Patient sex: M
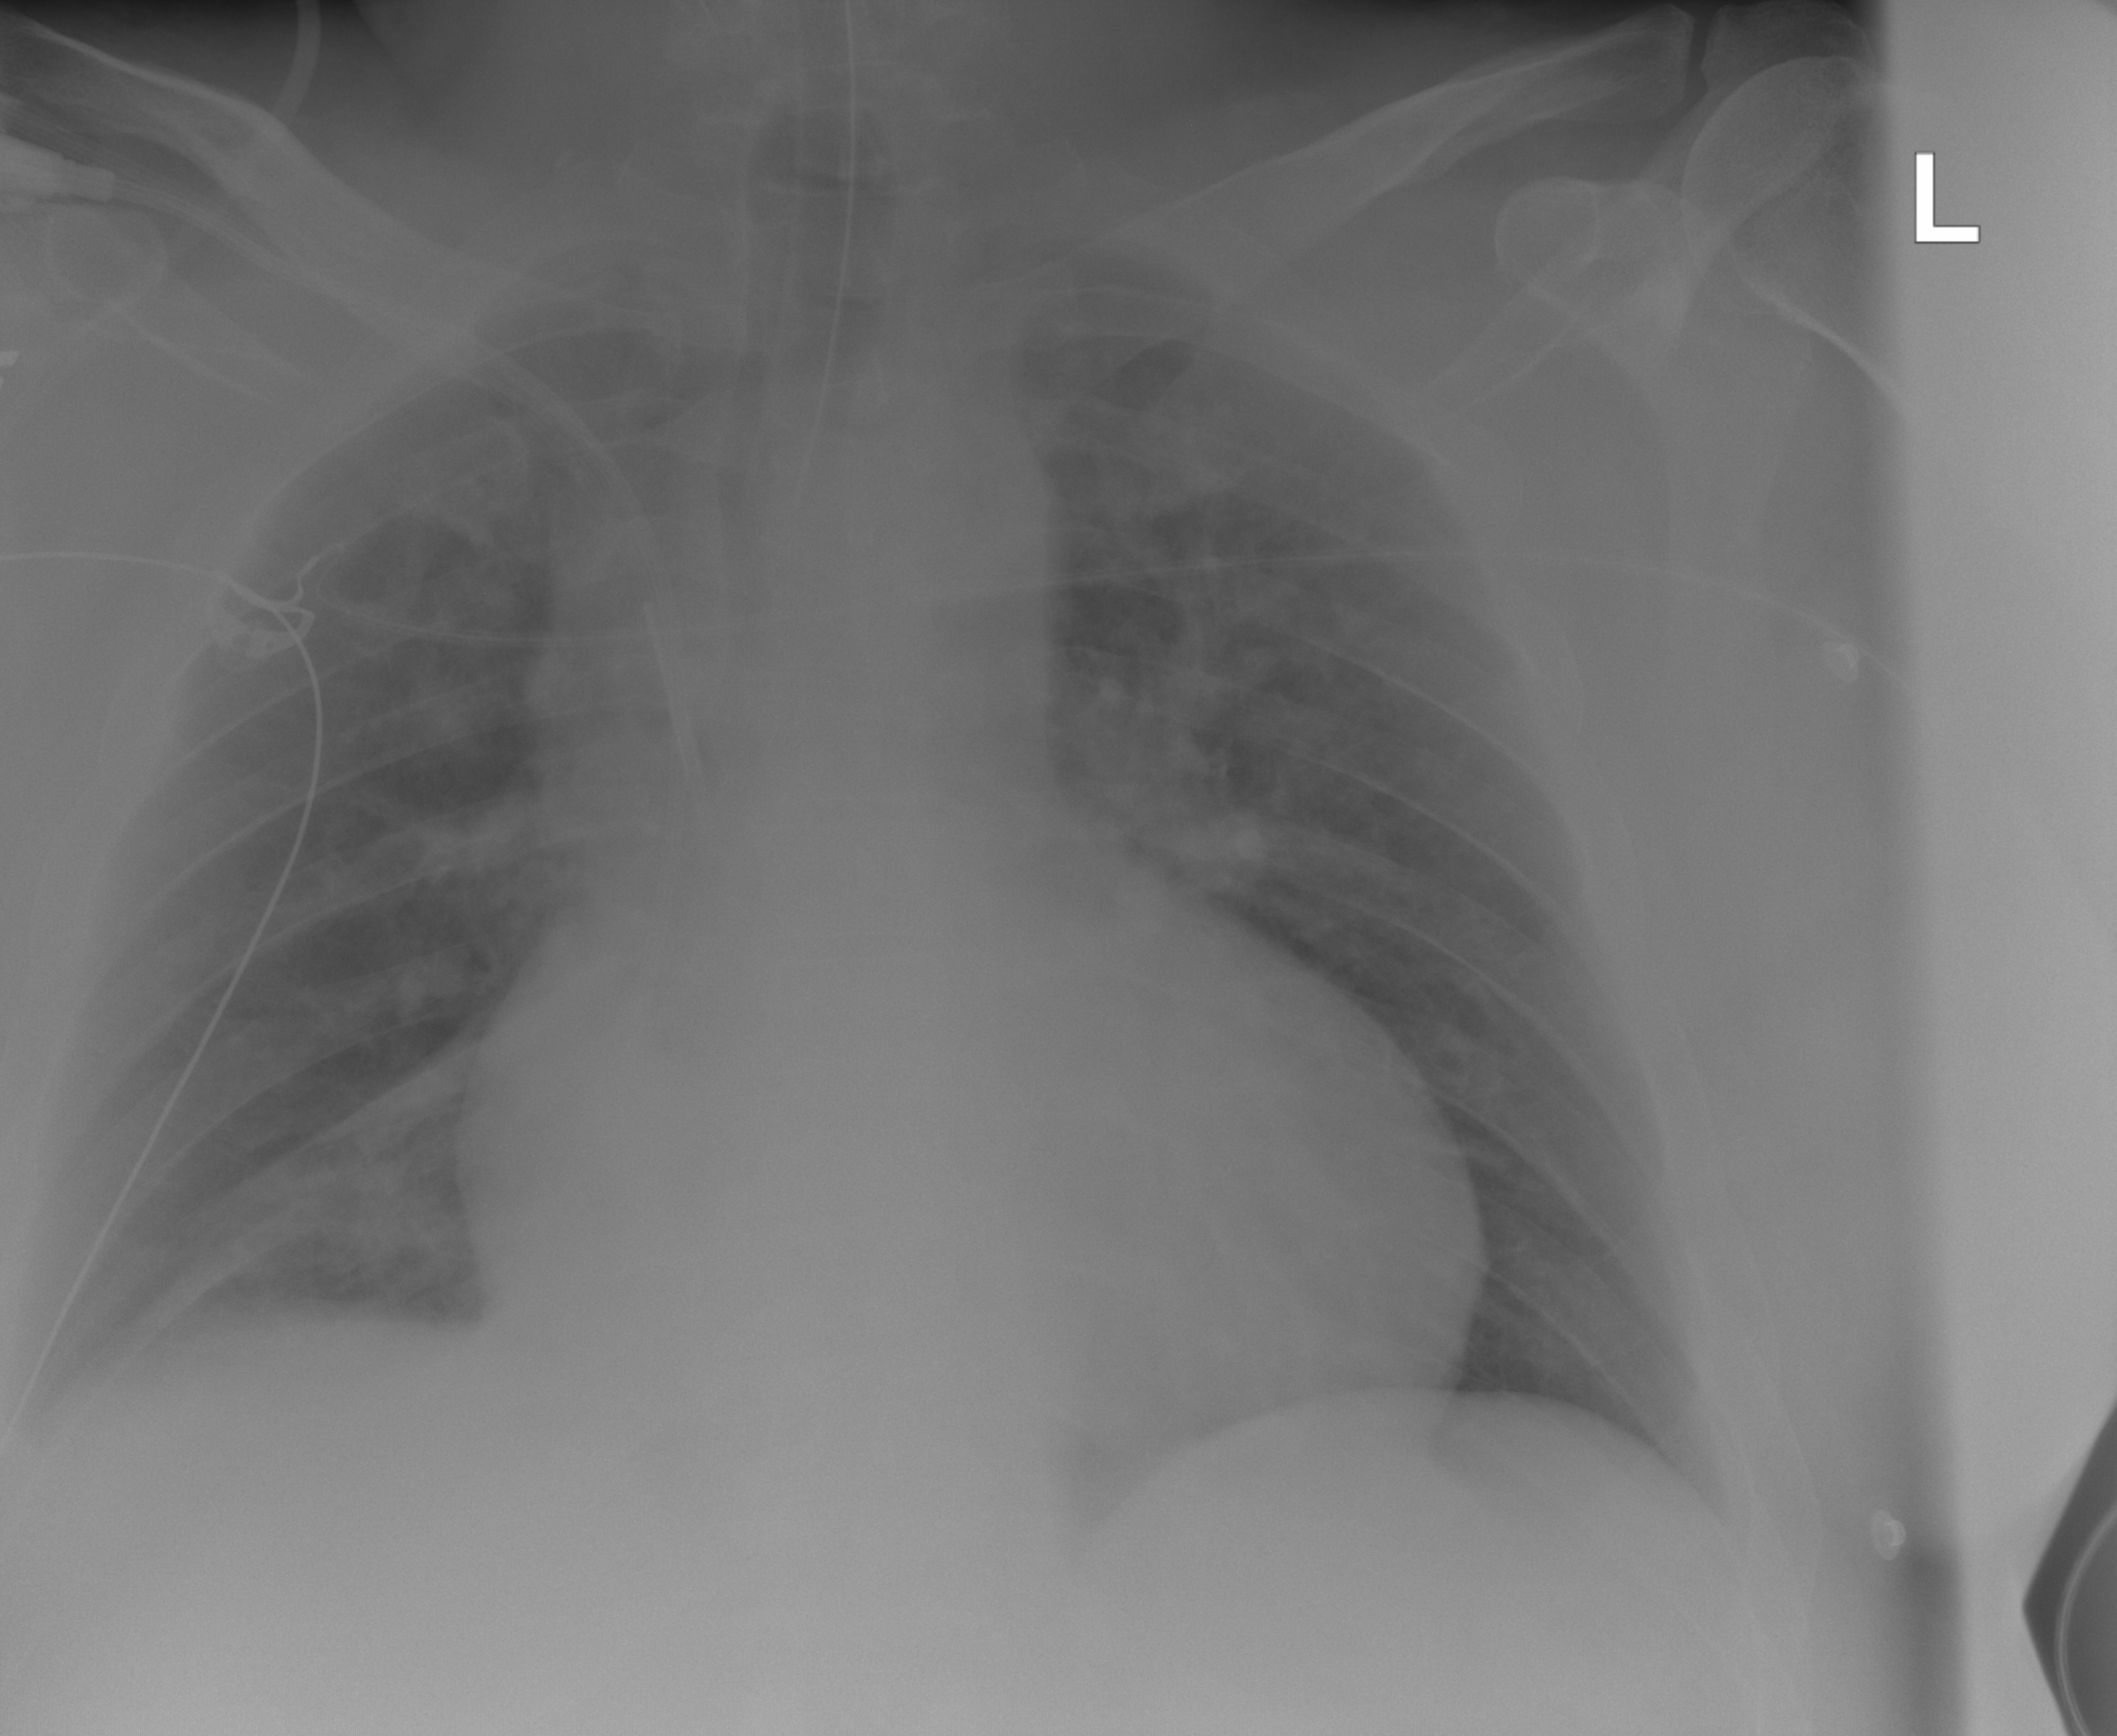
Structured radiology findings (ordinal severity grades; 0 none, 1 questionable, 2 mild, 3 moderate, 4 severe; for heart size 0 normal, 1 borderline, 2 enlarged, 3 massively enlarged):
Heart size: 2
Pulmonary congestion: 1
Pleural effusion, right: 2
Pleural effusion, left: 0
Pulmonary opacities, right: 1
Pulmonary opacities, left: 0
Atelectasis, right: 1
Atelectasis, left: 0